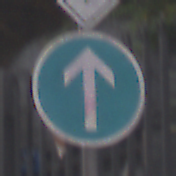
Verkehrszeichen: VorgeschriebeneFahrtrichtungGeradeaus
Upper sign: Vorfahrtsstrasse
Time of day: MorningAfternoon
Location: Outdoor (Urban)
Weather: Overcast
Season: NotSpecified
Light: Natural